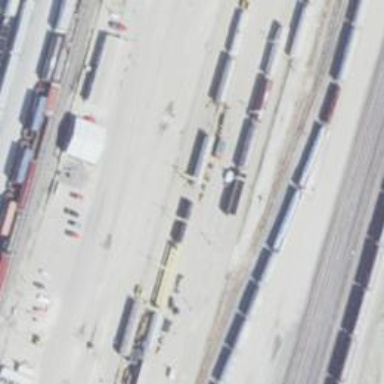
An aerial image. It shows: Railway yard used for servicing trains.